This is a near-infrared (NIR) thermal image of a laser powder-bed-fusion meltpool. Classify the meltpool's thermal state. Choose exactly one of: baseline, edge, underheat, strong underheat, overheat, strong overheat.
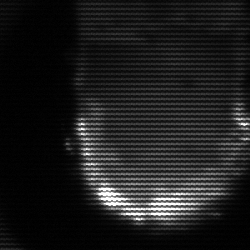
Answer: baseline